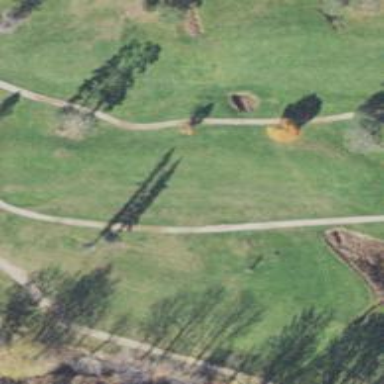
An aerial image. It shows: Service road designed for nordic skiing. It resembles cartpath on golf course.